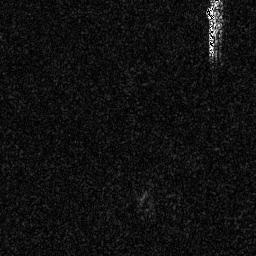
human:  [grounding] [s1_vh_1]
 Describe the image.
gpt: In the satellite image, there is  <ref>1 medium ship </ref> <box>[[79, 0, 86, 21, 0]]</box> located at top right.